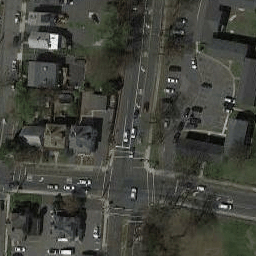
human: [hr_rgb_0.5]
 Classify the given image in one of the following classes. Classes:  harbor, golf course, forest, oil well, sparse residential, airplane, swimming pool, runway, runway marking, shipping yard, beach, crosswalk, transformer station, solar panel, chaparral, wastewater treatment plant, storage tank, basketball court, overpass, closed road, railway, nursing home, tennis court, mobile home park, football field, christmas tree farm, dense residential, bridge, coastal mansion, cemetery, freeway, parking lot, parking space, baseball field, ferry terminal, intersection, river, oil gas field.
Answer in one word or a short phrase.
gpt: intersection